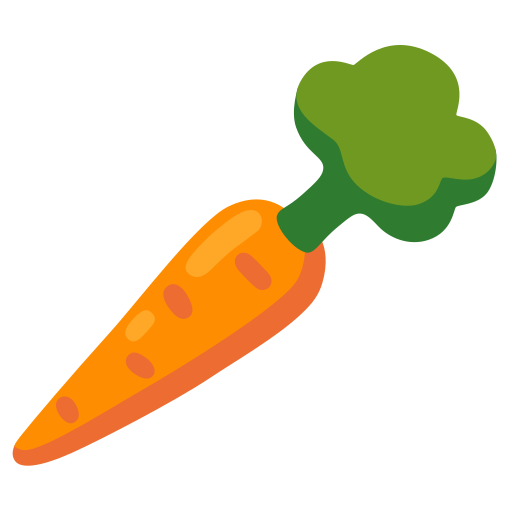
Emoji: 🥕